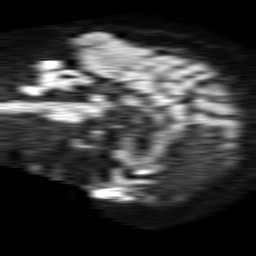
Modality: TRACE
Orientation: sagittal
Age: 75
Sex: male
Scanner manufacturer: philips
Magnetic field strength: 1.5 T
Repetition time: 4.6 s
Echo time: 0.08631 s